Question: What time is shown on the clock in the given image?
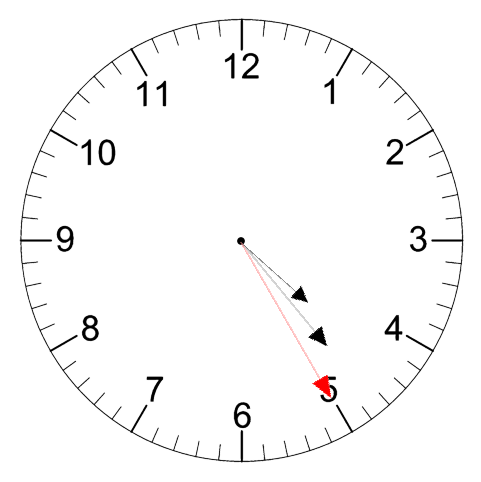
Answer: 04:23:25